【题型】解答题　【知识点】立体几何　【难度】medium
如图，在四棱锥 \(P-ABCD\) 中，\(PA \perp\) 平面 \(ABCD\)，\(AD \parallel BC\)，\(AD \perp CD\)，点 \(E\)，\(F\)，\(G\) 分别为 \(PD\)，\(AB\)，\(AC\) 的中点。

\noindent
(1) 求证：平面 \(EFG \parallel\) 平面 \(PBC\)；\\
(2) 若 \(PA = AD = DC = \frac{1}{2}BC = 2\)，\\
\quad (i) 求点 \(F\) 到平面 \(AEG\) 的距离。\\
\quad (ii) 画出四边形 \(ABCD\) 的斜二测直观图，并求斜二测直观图面积。
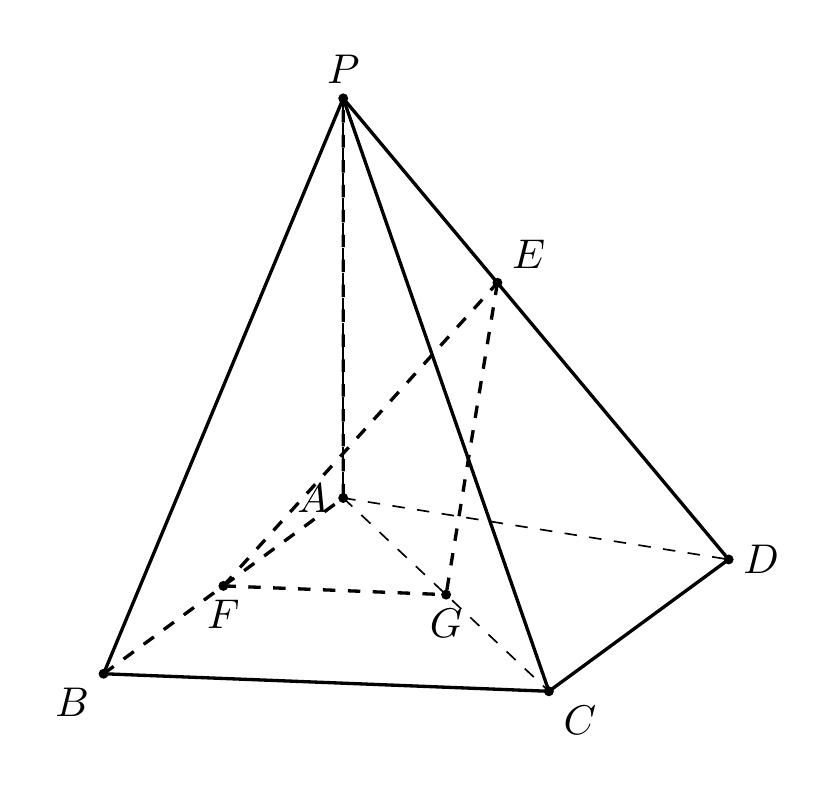
【解答】
\textbf{【详解】}

\vspace{0.3cm}
\noindent
(1) 由 \(F\)，\(G\) 分别为 \(AB\)，\(AC\) 的中点，得 \(FG \parallel BC\)，而 \(FG \not\subset\) 平面 \(PBC\)，\(BC \subset\) 平面 \(PBC\)，\\
则 \(FG \parallel\) 平面 \(PBC\)，延长 \(FG\) 交 \(CD\) 于点 \(H\)，连结 \(EH\)，由 \(GH \parallel BC\)，\(AD \parallel BC\)，得 \(GH \parallel AD\)，\\
由 \(G\) 是 \(AC\) 的中点，得 \(H\) 是 \(CD\) 的中点，又 \(E\) 是 \(PD\) 的中点，\\
则 \(EH \parallel PC\)，而 \(EH \not\subset\) 平面 \(PBC\)，\(PC \subset\) 平面 \(PBC\)，\\
因此 \(EH \parallel\) 平面 \(PBC\)，又 \(EH, FG \subset\) 平面 \(EFG\)，且 \(EH \cap FG = H\)，\\
所以平面 \(EFG \parallel\) 平面 \(PBC\)。

\noindent
(2) (i) 设点 \(F\) 到平面 \(AEG\) 的距离为 \(d\)，取 \(AD\) 的中点 \(M\)，连结 \(ME\)，\(MG\)，\\
则 \(EM \parallel PA\)，\(GM \parallel CD\)，且 \(EM = \frac{1}{2}PA = 1\)，\(GM = \frac{1}{2}CD = 1\)，\\
由 \(PA \perp\) 平面 \(ABCD\)，得 \(EM \perp\) 平面 \(ABCD\)，由 \(V_{F-AEG} = V_{E-AFG}\)，\\
得 \(\frac{1}{3}S_{\triangle AEG} \cdot d = \frac{1}{3}S_{\triangle AFG} \cdot EM\)，\\
在 \(\triangle AEG\) 中，\(AE = \frac{1}{2}PD = \sqrt{2}\)，\(AG = \frac{1}{2}AC = \sqrt{2}\)，\(EG = \sqrt{2}\)，则 \(S_{\triangle AEG} = \frac{\sqrt{3}}{2}\)，\\
又 \(EM = 1\)，\(S_{\triangle AFG} = \frac{1}{4}S_{\triangle ABC} = 1\)，于是 \(\frac{\sqrt{3}}{2}d = 1 \times 1\)，解得 \(d = \frac{2\sqrt{3}}{3}\)，\\
所以点 \(F\) 到平面 \(AEG\) 的距离 \(\frac{2\sqrt{3}}{3}\)。

\vspace{0.3cm}
\noindent
(ii) 取直角梯形底边 \(BC\) 的中点 \(O\)，以点 \(O\) 为原点，直线 \(BC\) 为 \(x\) 轴建立平面直角坐标系，\\
作坐标系 \(x'O'y'\)，使 \(\angle y'O'x' = 45^\circ\)，在 \(x'\) 上取点 \(B'\)，\(C'\)，使 \(B'C' = BC = 4\)，且 \(O'\) 为 \(B'C'\) 的中点，\\
在 \(y'\) 轴上取点 \(A'\)，使 \(O'A' = \frac{1}{2}OA = 1\)，过 \(A'\) 作 \(A'D' \parallel x'\) 轴，且使 \(A'D' = AD = 2\)，\\
连接 \(C'D'\)，则梯形 \(A'B'C'D'\) 是直角梯形 \(ABCD\) 的斜二测直观图，如图，

\noindent
梯形 \(A'B'C'D'\) 的面积 \(\frac{A'D' + B'C'}{2} \cdot O'A' \sin 45^\circ = \frac{3\sqrt{2}}{2}\)。
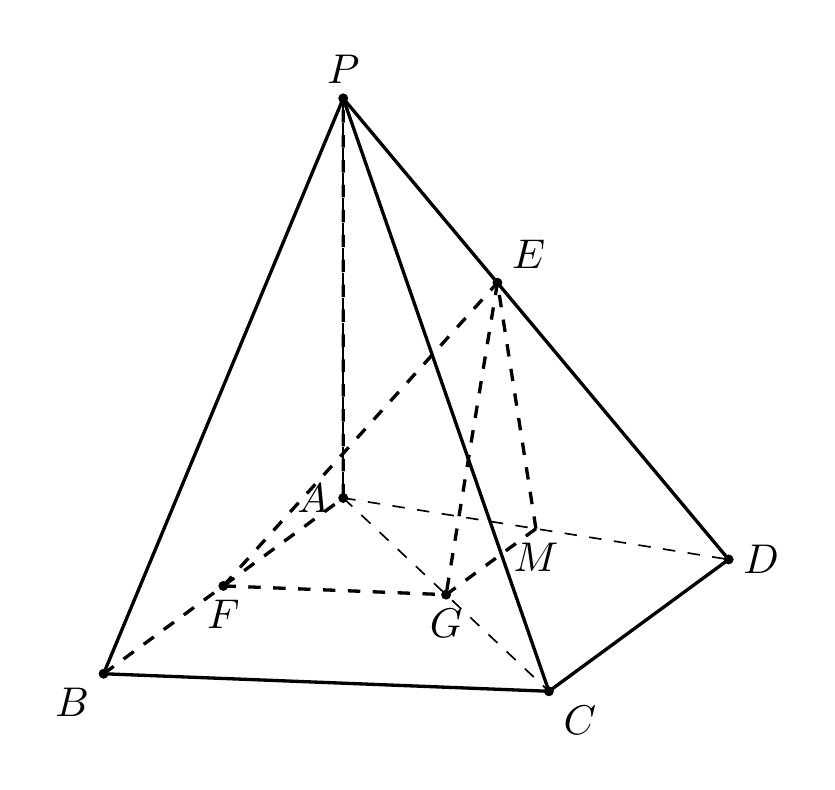
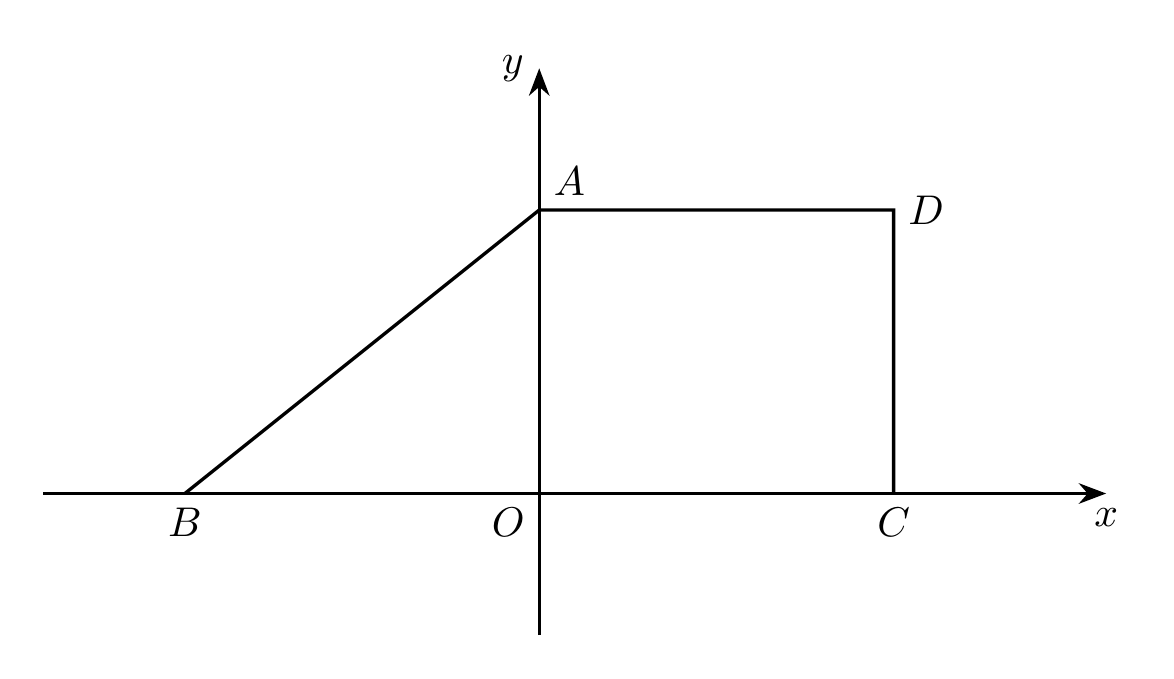
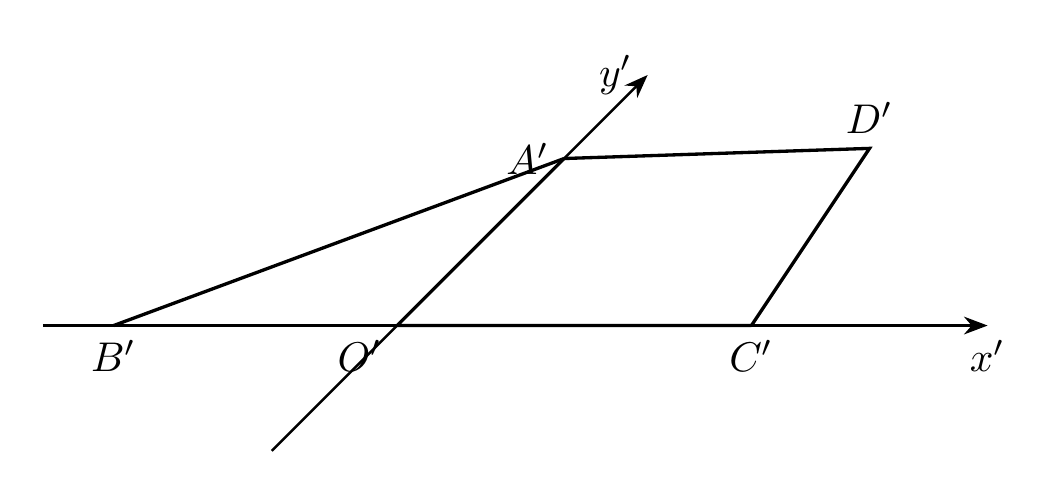